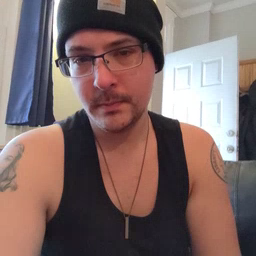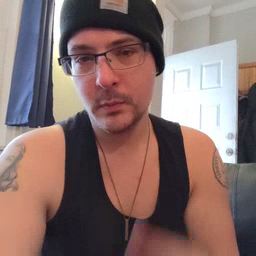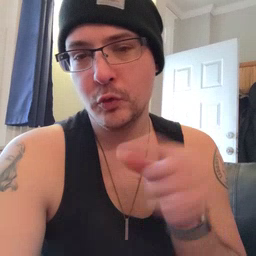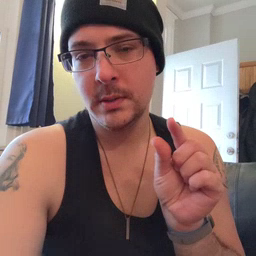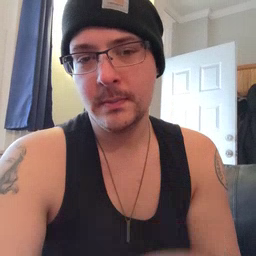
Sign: green